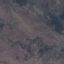
Label: HerbaceousVegetation